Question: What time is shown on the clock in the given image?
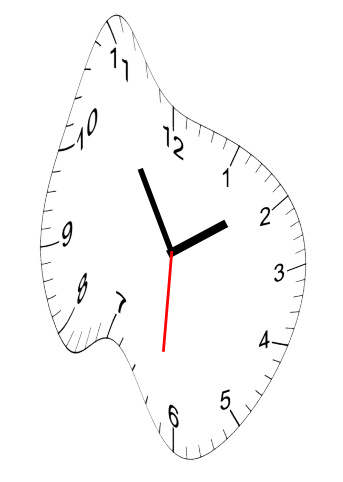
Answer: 01:54:31